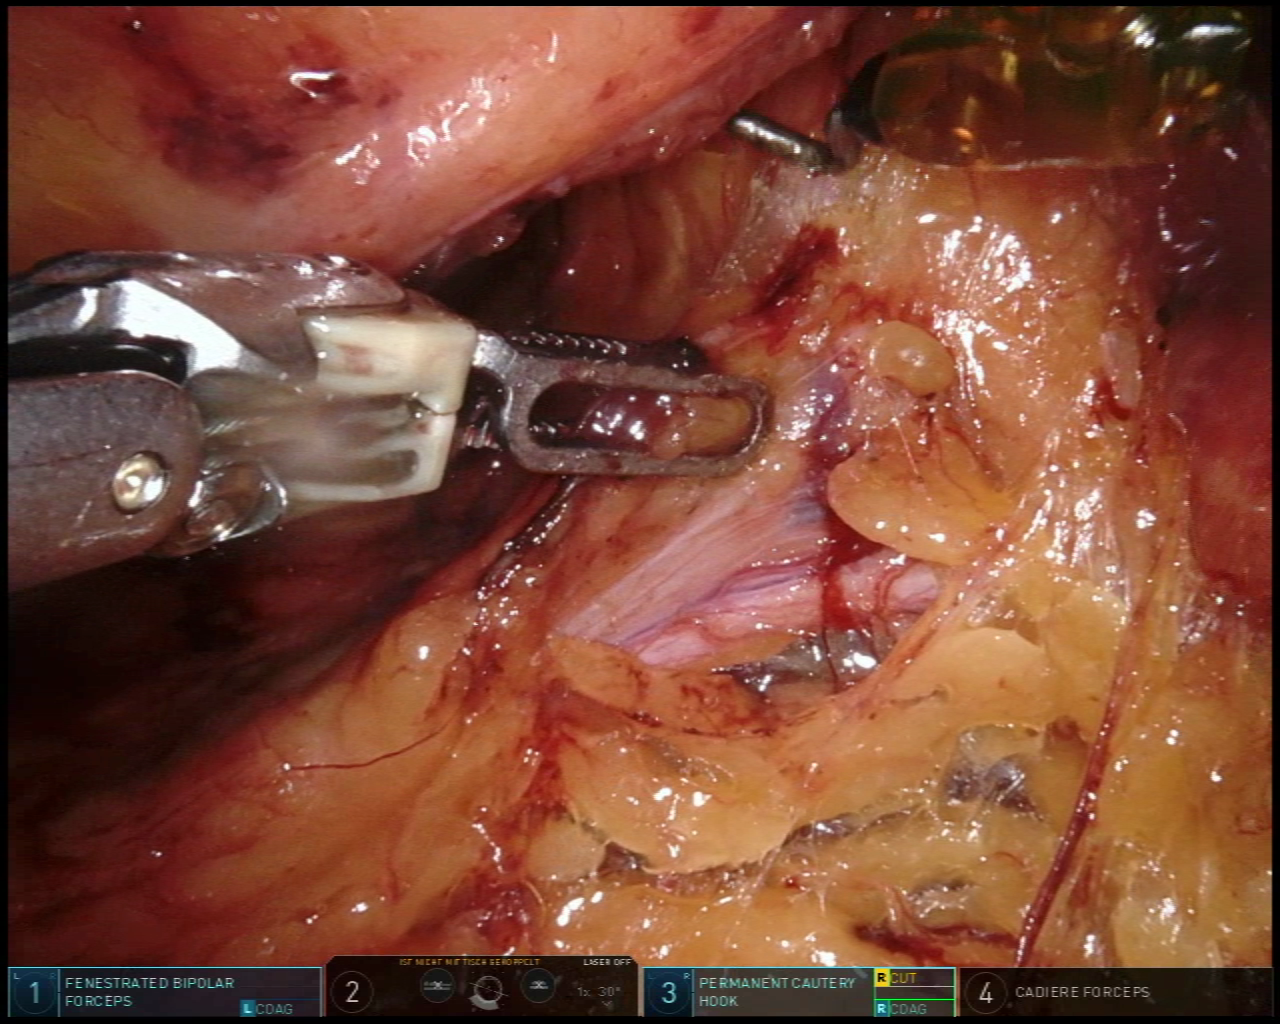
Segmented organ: ureter
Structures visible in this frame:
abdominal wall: no
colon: no
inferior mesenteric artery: no
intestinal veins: no
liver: no
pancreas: no
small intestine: no
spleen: no
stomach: no
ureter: yes
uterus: no
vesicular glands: no